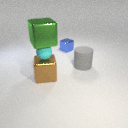
small cyan rubber sphere below large green metal cube